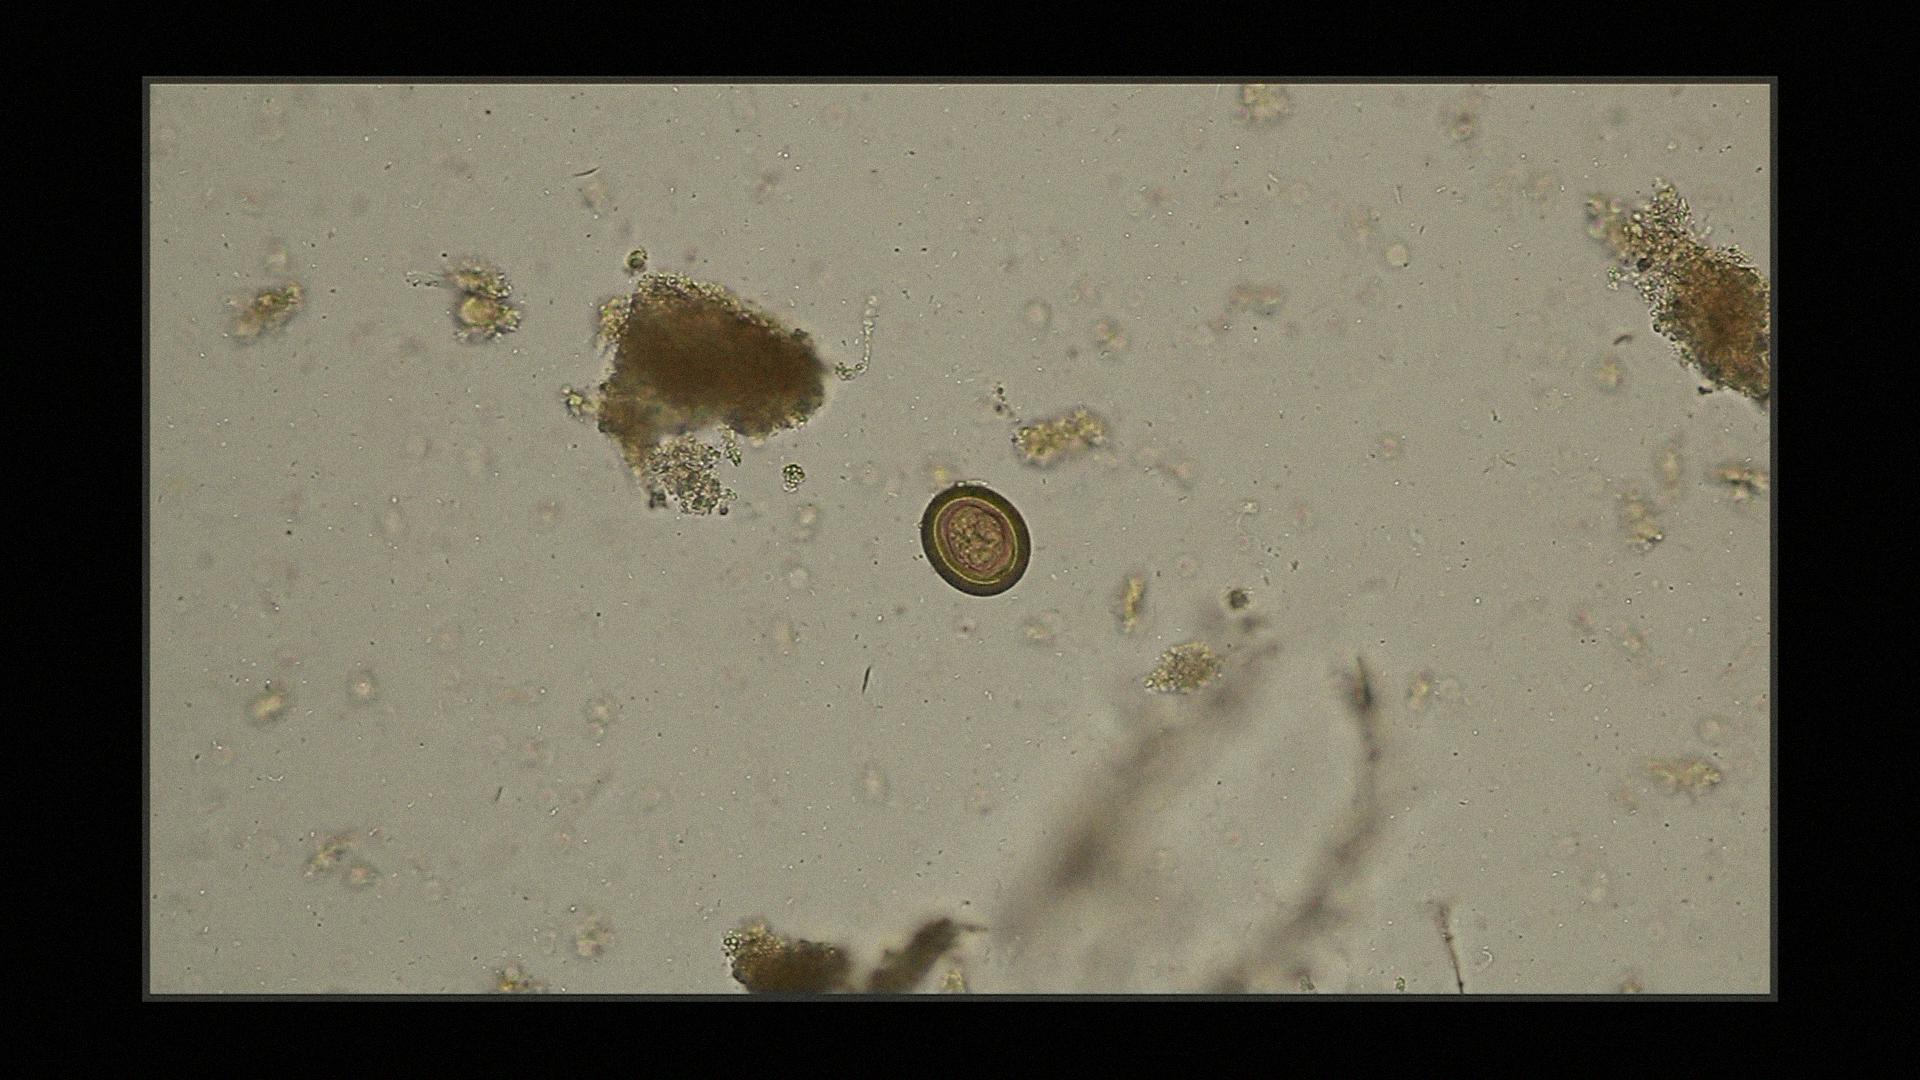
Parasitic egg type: Taenia spp. egg